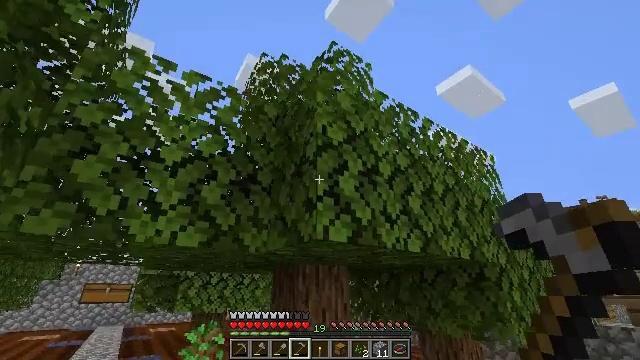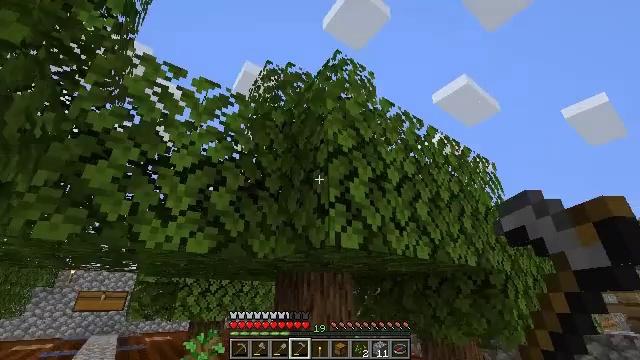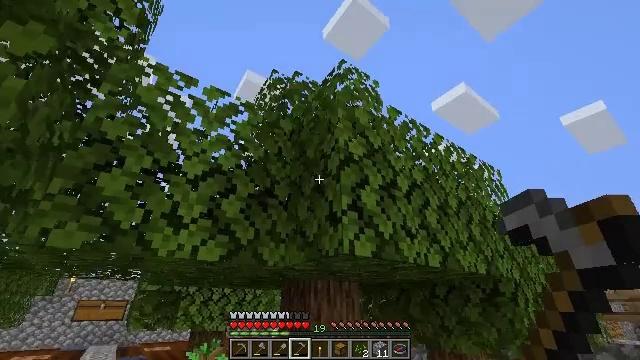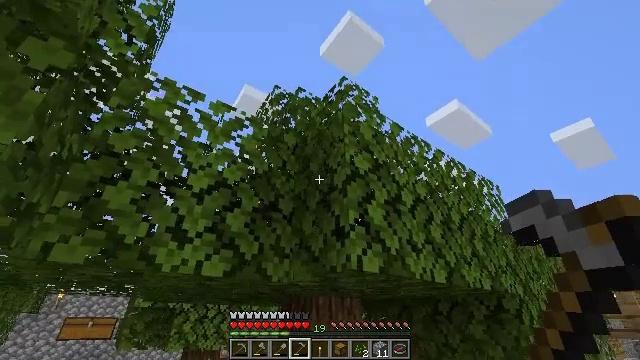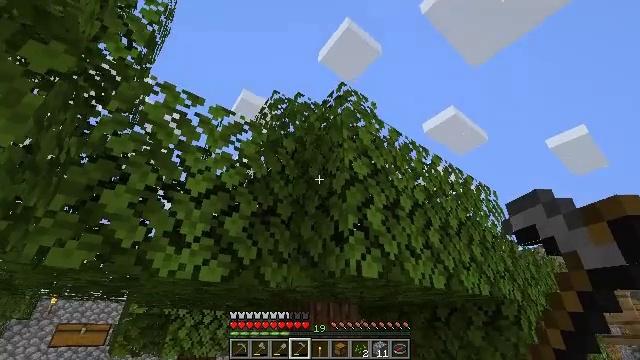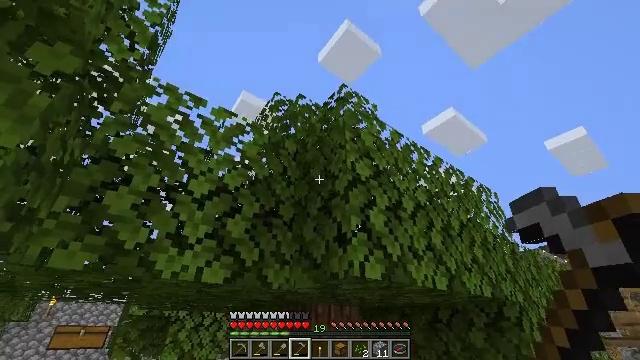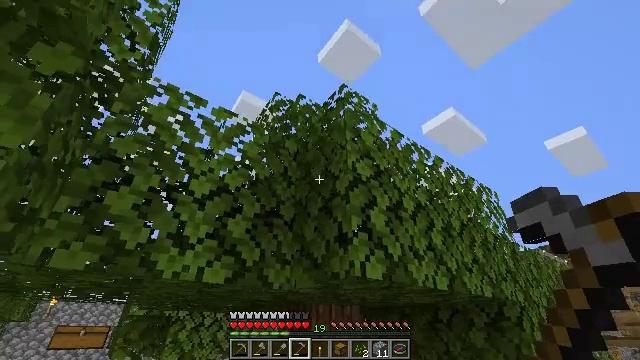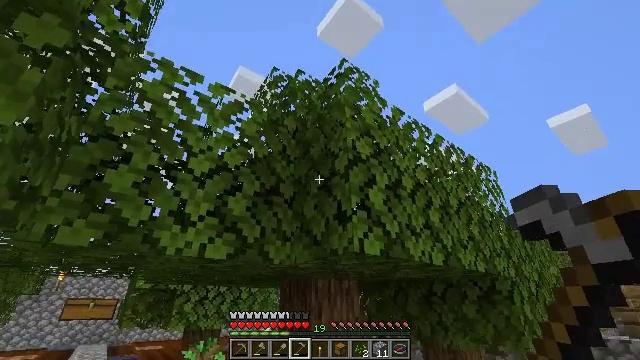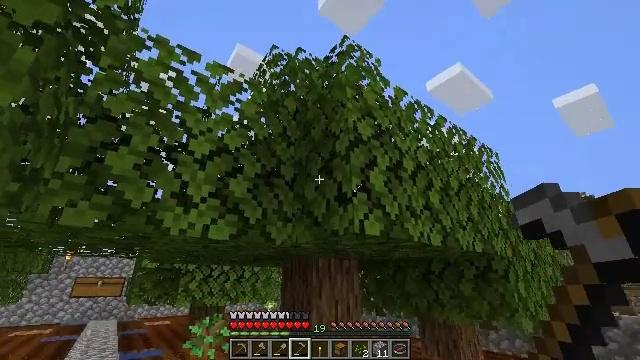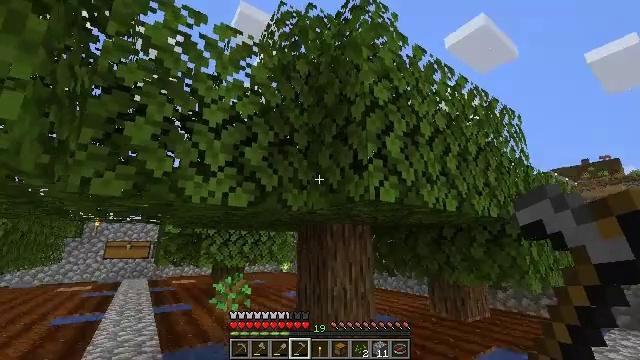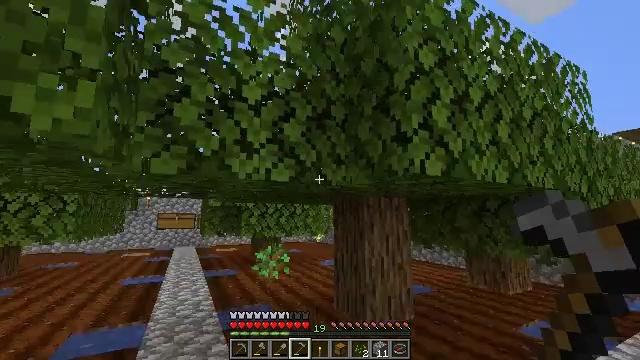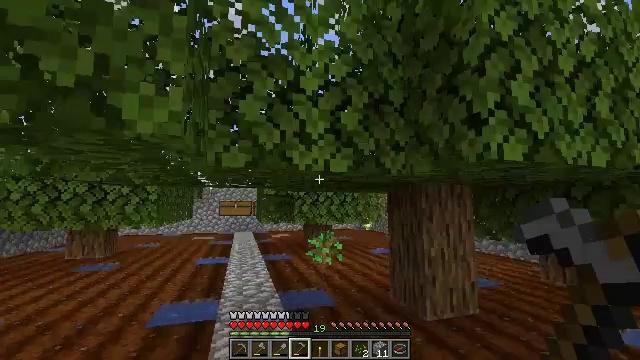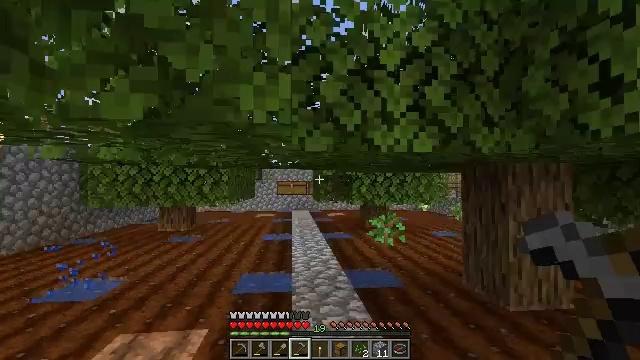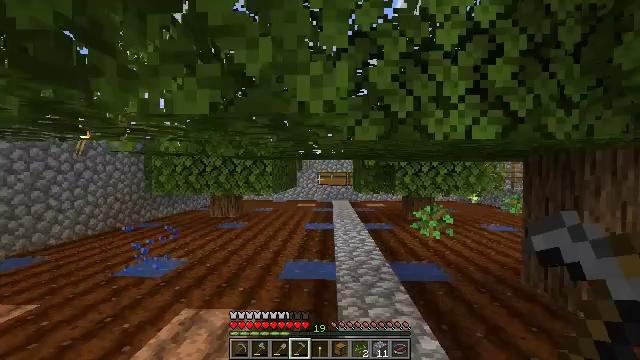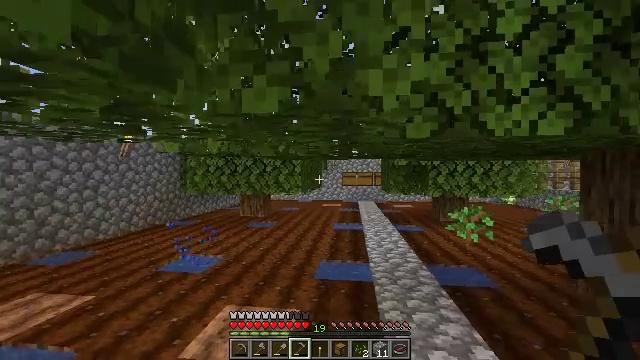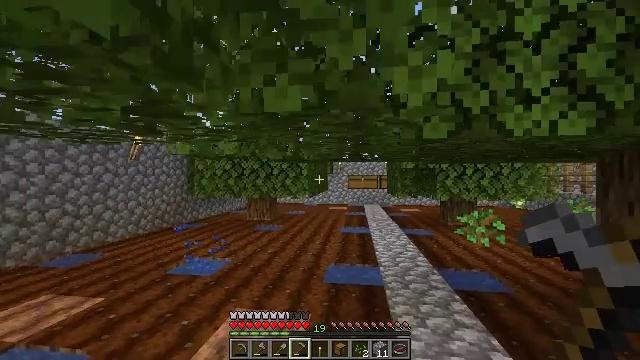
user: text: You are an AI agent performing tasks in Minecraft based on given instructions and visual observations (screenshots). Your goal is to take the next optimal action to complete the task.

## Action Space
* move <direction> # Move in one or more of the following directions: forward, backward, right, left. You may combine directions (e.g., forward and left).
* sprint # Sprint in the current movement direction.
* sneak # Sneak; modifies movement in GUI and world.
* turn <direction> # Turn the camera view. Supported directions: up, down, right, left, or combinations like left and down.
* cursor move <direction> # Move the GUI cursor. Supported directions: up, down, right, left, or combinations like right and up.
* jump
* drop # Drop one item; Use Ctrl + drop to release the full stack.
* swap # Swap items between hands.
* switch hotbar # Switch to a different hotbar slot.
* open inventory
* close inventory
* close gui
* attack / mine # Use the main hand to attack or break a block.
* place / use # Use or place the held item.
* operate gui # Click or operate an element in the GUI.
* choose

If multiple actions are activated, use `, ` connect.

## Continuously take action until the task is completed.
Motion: motion action
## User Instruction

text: Pick up the oxeye daisy.
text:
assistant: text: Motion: turn up
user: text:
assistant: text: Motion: turn up
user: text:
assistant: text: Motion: turn right and up
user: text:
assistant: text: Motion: turn up
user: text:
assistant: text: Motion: no_op
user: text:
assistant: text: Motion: no_op
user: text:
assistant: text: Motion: turn down
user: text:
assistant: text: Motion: turn down
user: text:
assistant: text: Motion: move left, turn left and down
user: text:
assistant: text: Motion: move left, turn left and down
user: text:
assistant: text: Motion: move left, turn left and down
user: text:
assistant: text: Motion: move left, turn left and down
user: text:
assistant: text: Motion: move left, turn left and down
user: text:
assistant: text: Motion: turn left
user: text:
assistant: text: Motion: no_op
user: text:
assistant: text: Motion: no_op
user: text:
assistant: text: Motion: no_op
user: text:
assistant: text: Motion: no_op
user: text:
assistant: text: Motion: no_op
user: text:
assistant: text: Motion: turn right and down
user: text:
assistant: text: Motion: turn right
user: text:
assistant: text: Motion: move forward, turn right and down
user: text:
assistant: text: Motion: move forward, turn right and down
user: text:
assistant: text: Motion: move forward, turn right and down
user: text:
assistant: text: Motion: move forward, turn right
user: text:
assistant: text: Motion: turn right
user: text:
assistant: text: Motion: no_op
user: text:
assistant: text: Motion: no_op
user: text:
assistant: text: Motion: no_op
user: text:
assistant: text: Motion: no_op